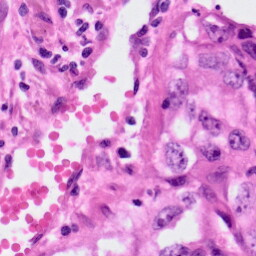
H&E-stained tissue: Lung